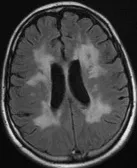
Hair and MRI of the patient. T2W and flair images revealed diffuse white matter lesions and ischemic infarctions (B and C).
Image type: radiology (mri)